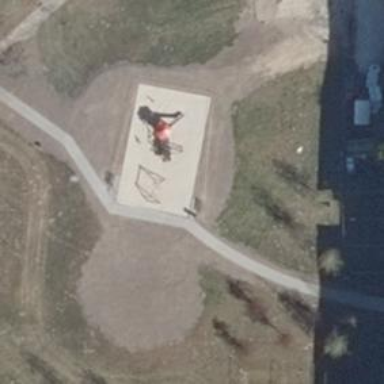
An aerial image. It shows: Playground area for leisure land.